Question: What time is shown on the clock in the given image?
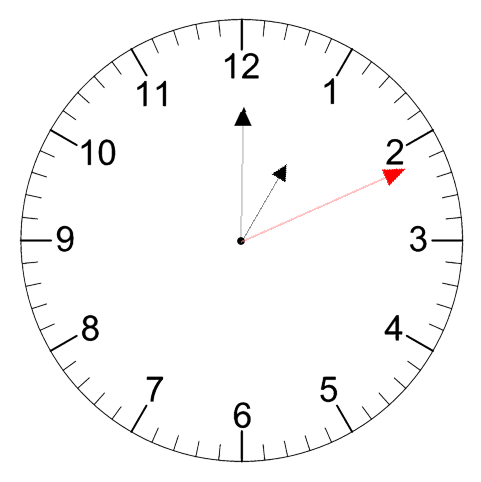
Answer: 01:00:11